Interaction volume radius: 5 \u00c5
Interaction volume height: 35 \u00c5
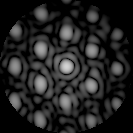
Disorder parameter: 0.2835